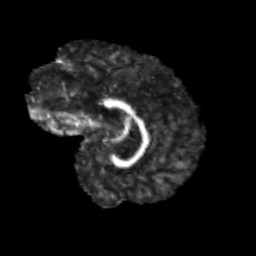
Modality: FA
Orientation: sagittal
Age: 11
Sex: female
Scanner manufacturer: siemens
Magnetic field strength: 3 T
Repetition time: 3.8 s
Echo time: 0.07 s